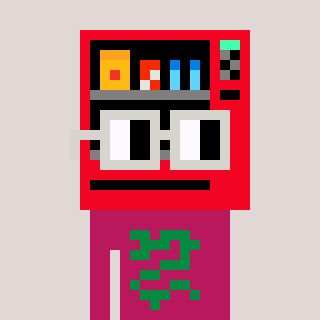
a pixel art character with square light gray glasses, a vending machine-shaped head and a darkpink-colored body on a warm background